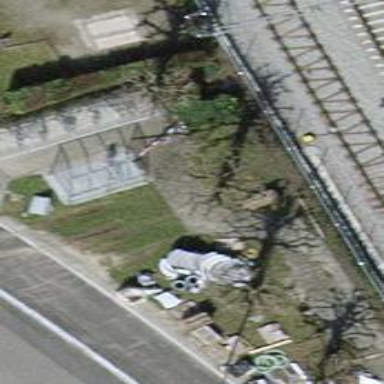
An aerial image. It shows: Building with bicycle parking shed.